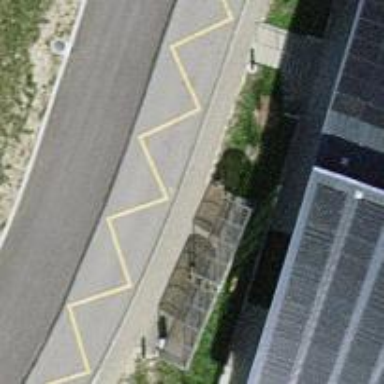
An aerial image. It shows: Bus stop with platform for public transport.